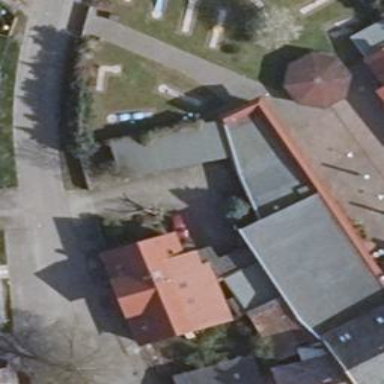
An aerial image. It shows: Flat roof building with grey roof.